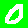
Digit: 0